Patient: sex M, age 42
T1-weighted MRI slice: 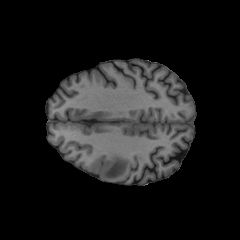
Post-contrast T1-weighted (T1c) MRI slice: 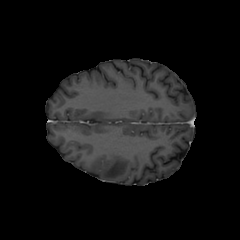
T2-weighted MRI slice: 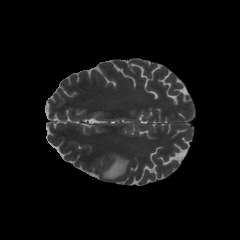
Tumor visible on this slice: yes
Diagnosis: Glioblastoma, IDH-wildtype
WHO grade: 4